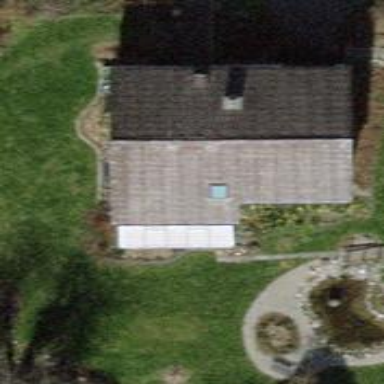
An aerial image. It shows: Gabled roofed house.